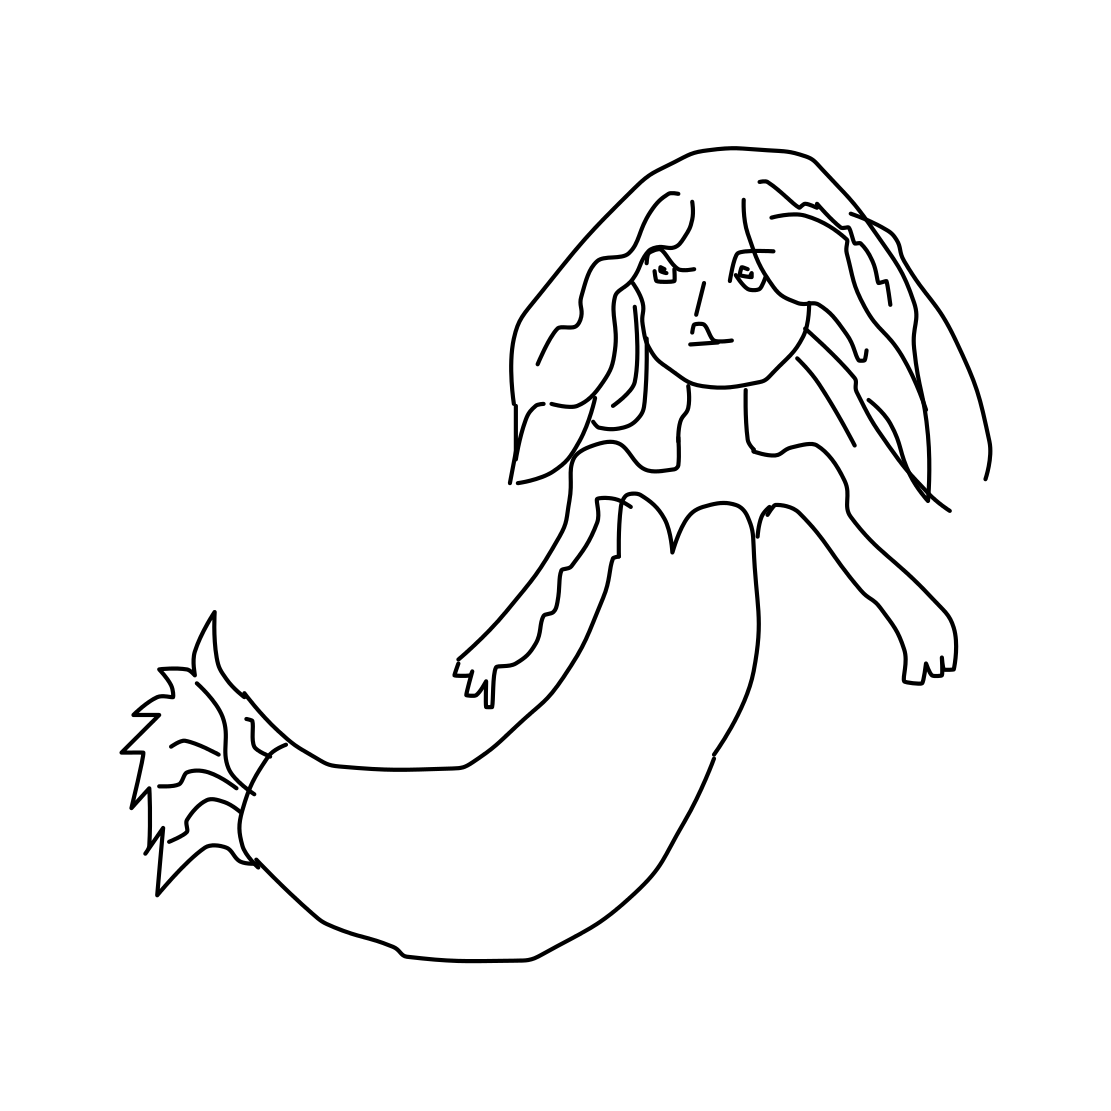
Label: mermaid